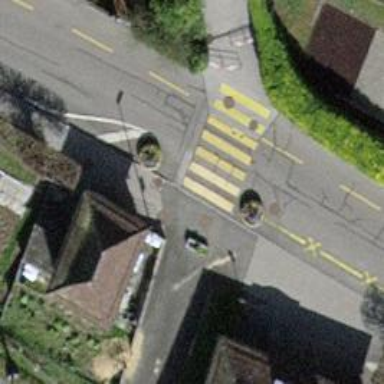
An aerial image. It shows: Marked zebra crossing.